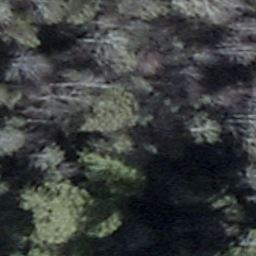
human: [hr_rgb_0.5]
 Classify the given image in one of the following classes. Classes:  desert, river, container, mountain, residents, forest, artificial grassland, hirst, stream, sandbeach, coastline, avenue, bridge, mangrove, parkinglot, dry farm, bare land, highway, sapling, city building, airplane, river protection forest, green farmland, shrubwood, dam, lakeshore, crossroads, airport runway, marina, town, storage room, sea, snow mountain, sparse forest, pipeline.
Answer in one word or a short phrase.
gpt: shrubwood